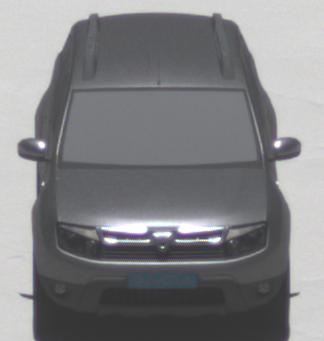
Make: Dacia
Model: Duster dCi 110 FAP
Detailed model: Duster (I)
Model produced from: 2010/06
Model produced until: 2013/11
Doors: 5
Color: gray
Road condition: dry road
Daytime: midday
Contrast: high contrast